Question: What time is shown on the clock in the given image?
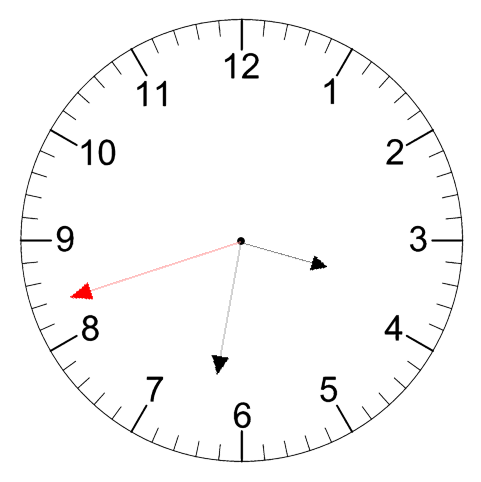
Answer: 03:31:42